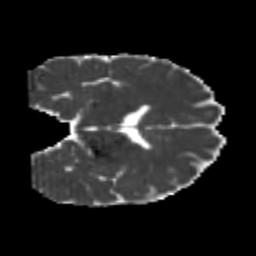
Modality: MD
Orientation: coronal
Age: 22
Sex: male
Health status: healthy
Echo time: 0.074 s